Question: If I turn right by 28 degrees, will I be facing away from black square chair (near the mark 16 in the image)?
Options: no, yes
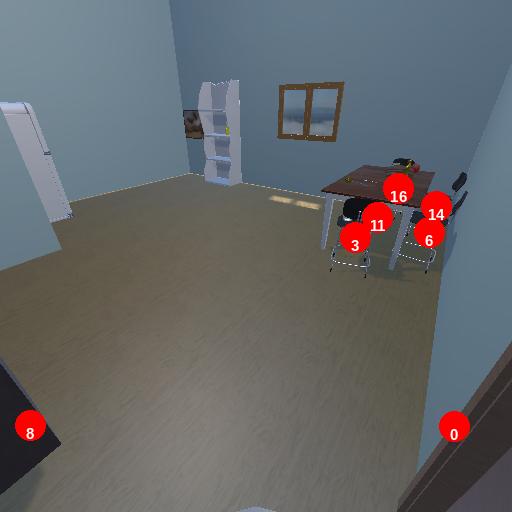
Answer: no